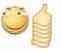
Label: emoji